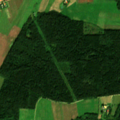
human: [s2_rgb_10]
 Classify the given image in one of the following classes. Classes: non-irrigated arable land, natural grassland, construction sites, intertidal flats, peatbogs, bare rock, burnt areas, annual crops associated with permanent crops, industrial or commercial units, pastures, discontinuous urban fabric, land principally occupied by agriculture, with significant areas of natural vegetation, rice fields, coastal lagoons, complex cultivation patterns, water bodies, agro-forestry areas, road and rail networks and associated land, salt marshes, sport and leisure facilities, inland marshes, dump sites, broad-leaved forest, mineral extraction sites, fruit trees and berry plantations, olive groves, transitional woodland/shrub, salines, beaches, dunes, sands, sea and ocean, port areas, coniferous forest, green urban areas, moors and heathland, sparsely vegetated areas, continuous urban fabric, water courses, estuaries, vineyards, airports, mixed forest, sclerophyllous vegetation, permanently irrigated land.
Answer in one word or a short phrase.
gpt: non-irrigated arable land, complex cultivation patterns, broad-leaved forest, coniferous forest, mixed forest